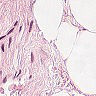
Metastatic tissue present: no